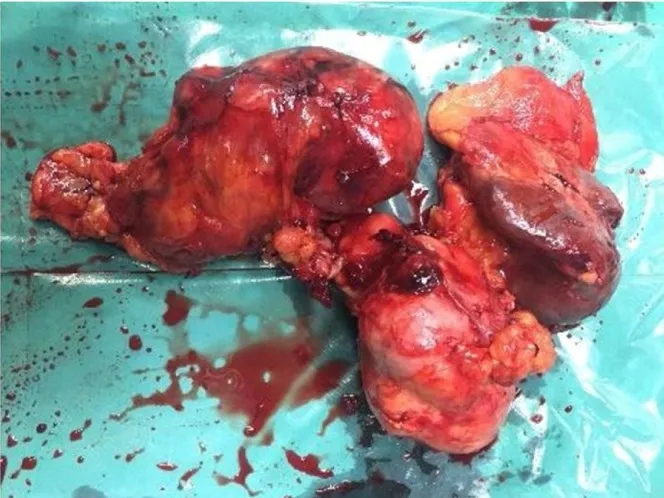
Specimen with tumour and spleen.
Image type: medical_photograph (other_medical_photograph)